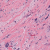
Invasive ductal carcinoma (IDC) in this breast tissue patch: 1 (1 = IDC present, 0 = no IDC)